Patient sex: M
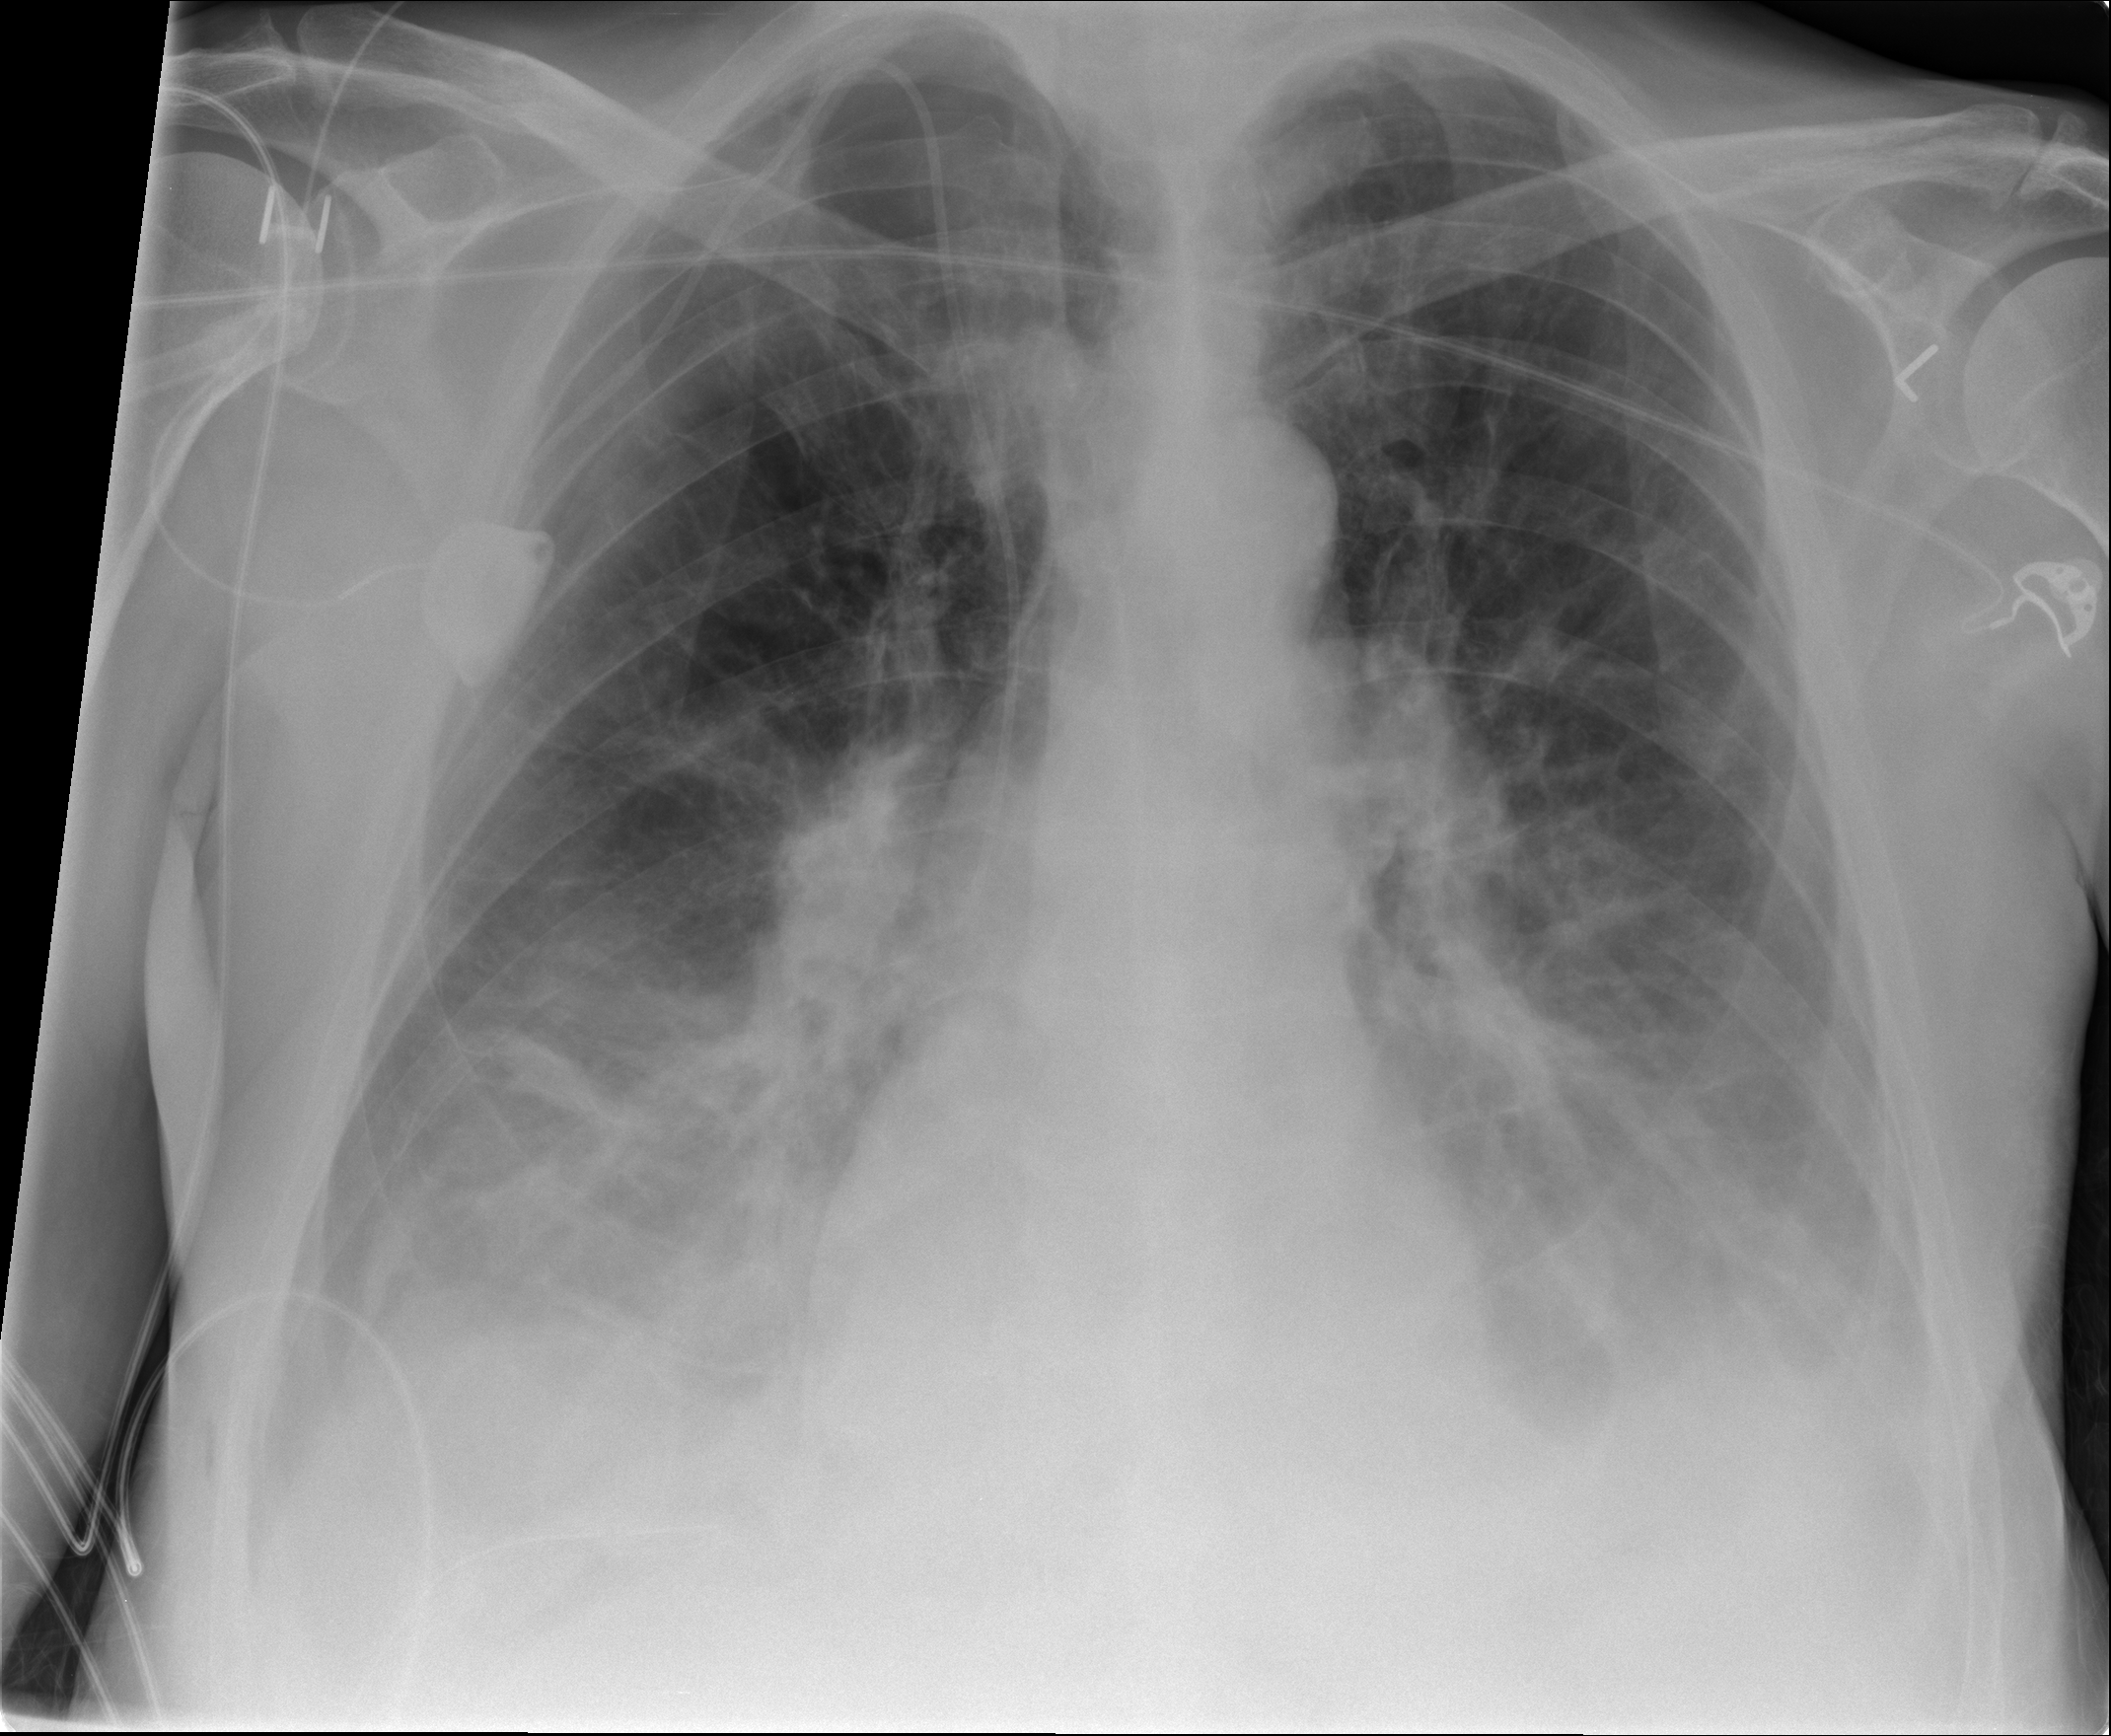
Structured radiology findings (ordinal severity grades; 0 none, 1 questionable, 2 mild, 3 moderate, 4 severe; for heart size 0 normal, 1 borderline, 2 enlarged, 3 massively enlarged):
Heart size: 0
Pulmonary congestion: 0
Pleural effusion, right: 3
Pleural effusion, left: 3
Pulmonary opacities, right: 2
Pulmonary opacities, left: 2
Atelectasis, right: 2
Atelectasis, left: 2